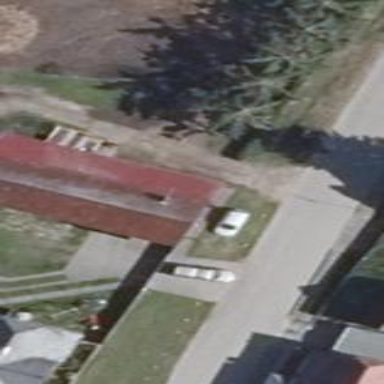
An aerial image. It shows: House with gabled roof oriented along the building. The roof is maroon in color.